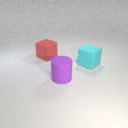
large purple rubber cylinder in front of large red rubber cube